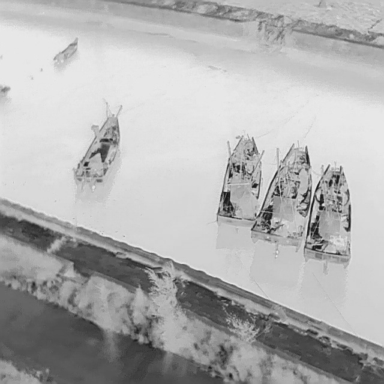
There are five bulk_carriers in the infrared image.